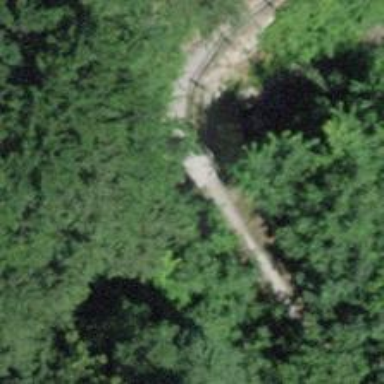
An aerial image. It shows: Path on bridge with excellent trail visibility.